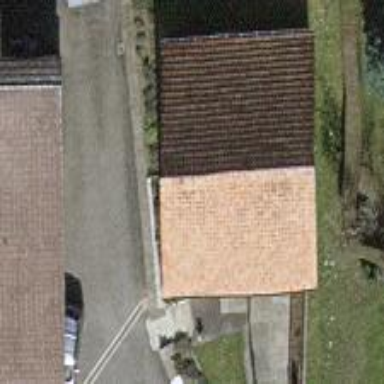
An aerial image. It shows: Shed.